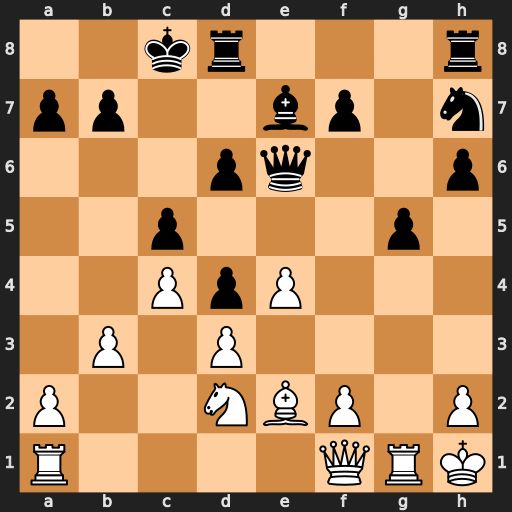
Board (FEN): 2kr3r/pp2bp1n/3pq2p/2p3p1/2PpP3/1P1P4/P2NBP1P/R4QRK
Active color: w
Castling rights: -
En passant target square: -
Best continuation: Bg4 Qxg4 Rxg4